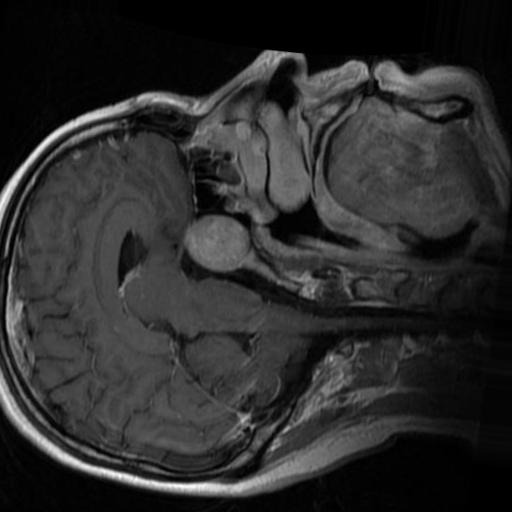
Label: brain_tumor